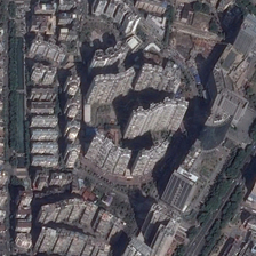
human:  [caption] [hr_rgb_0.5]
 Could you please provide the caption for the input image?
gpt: The business district is surrounded by the document area.

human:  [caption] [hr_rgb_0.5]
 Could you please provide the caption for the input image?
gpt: The business district is surrounded by the document district.

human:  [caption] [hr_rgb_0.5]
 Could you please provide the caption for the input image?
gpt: plenty of skyscrapers stands at this prosperous commercial area .

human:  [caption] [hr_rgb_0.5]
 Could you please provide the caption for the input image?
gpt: Two roads divide the decorated high-rise houses into three blocks.

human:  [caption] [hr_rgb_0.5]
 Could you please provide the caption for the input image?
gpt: Two roads divide the orderly skyscraper into three blocks.